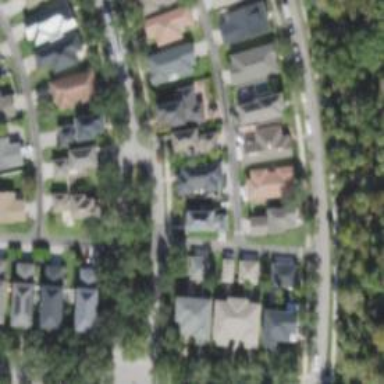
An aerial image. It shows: Alley classified as service road.